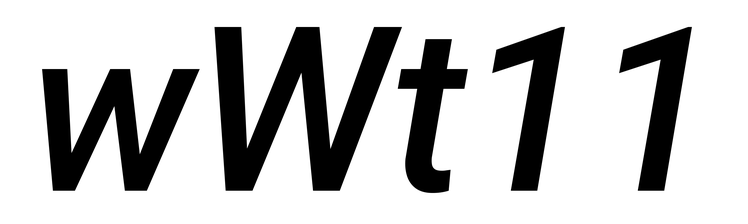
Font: Roboto-Italic_Medium_Italic